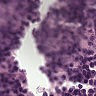
Metastatic tissue present: no